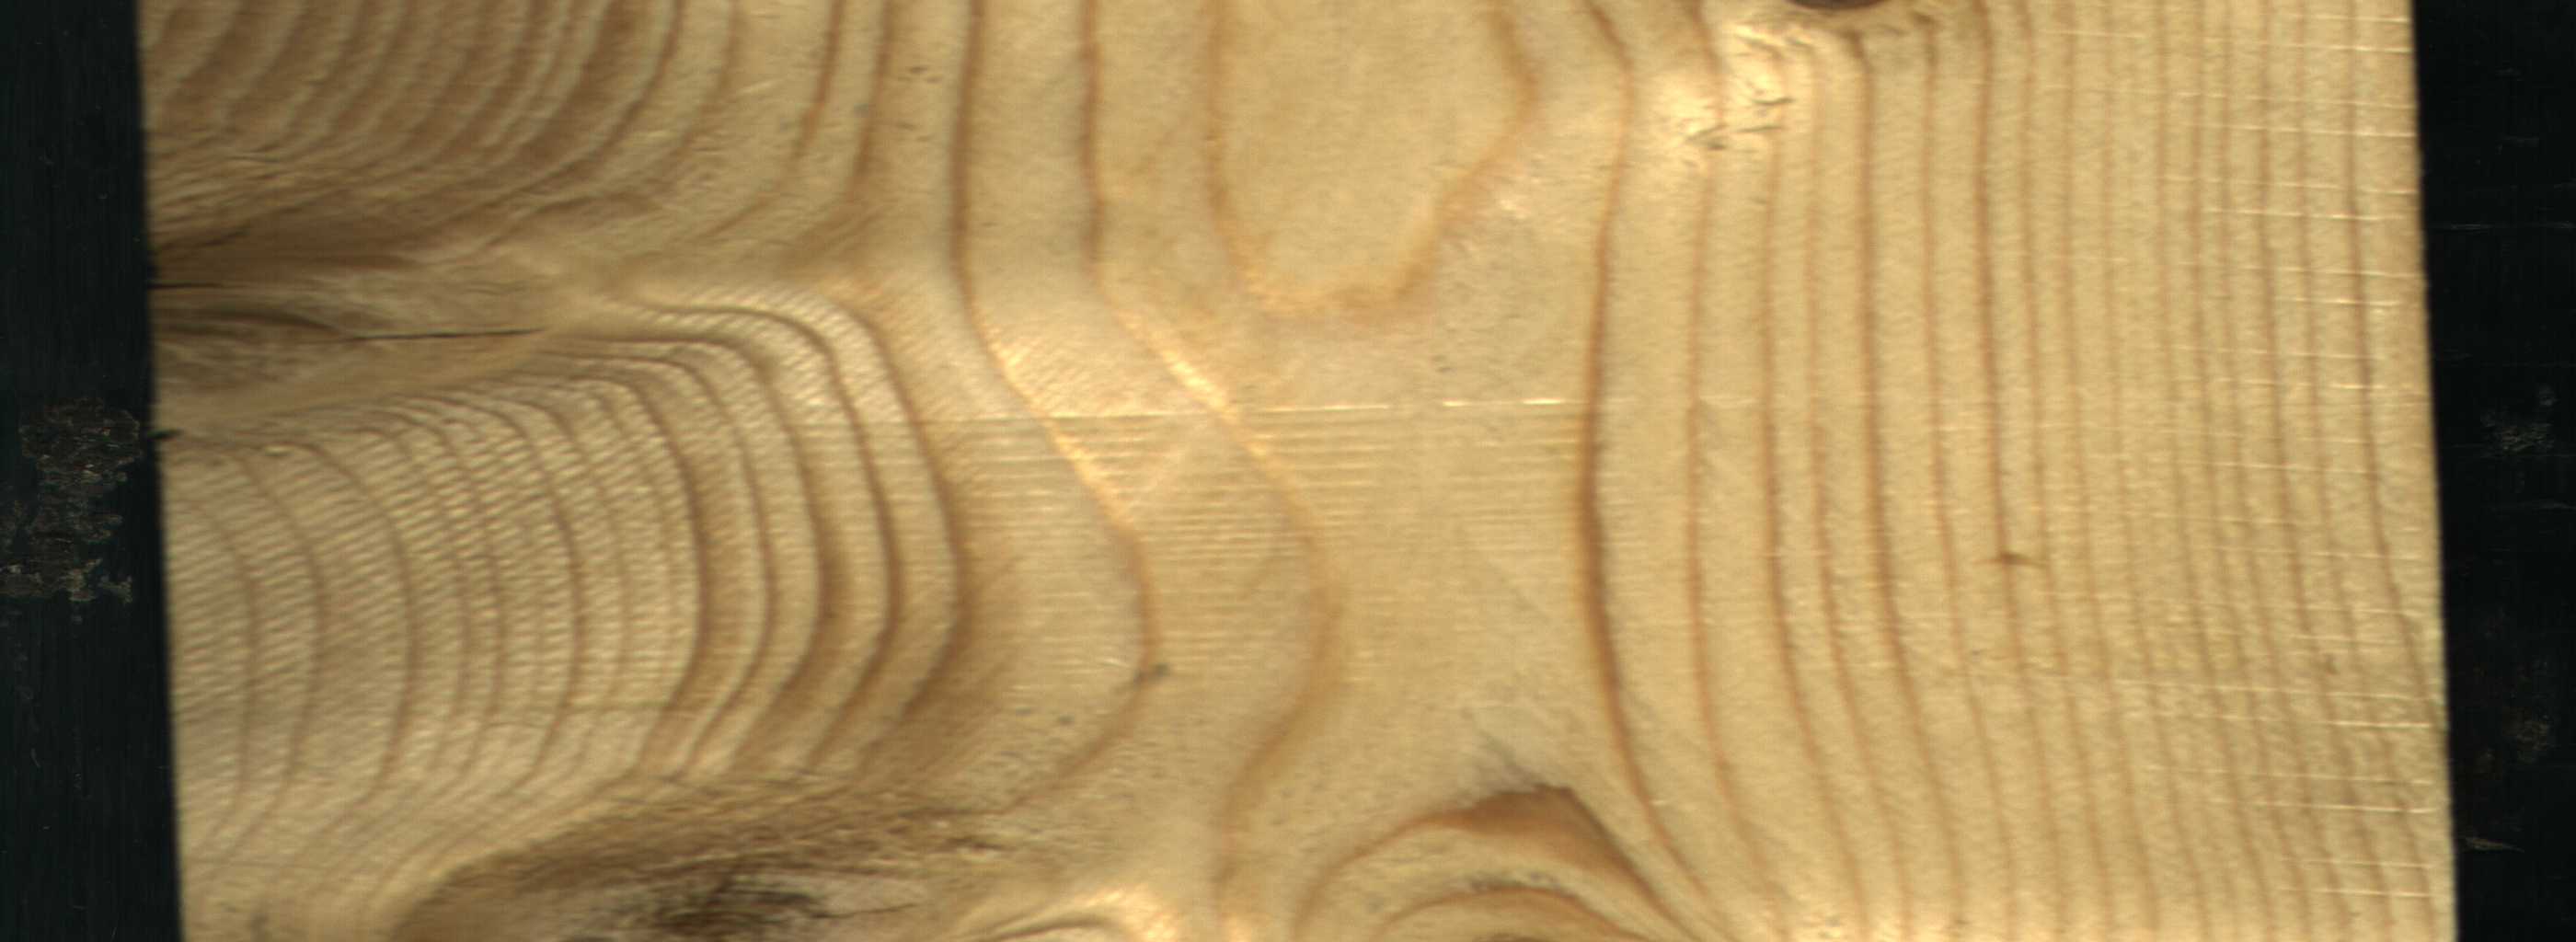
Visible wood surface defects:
knot_with_crack
knot_with_crack